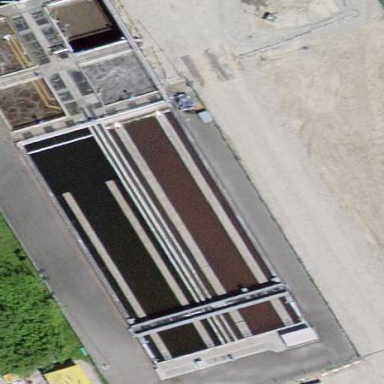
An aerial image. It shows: Body of wastewater.